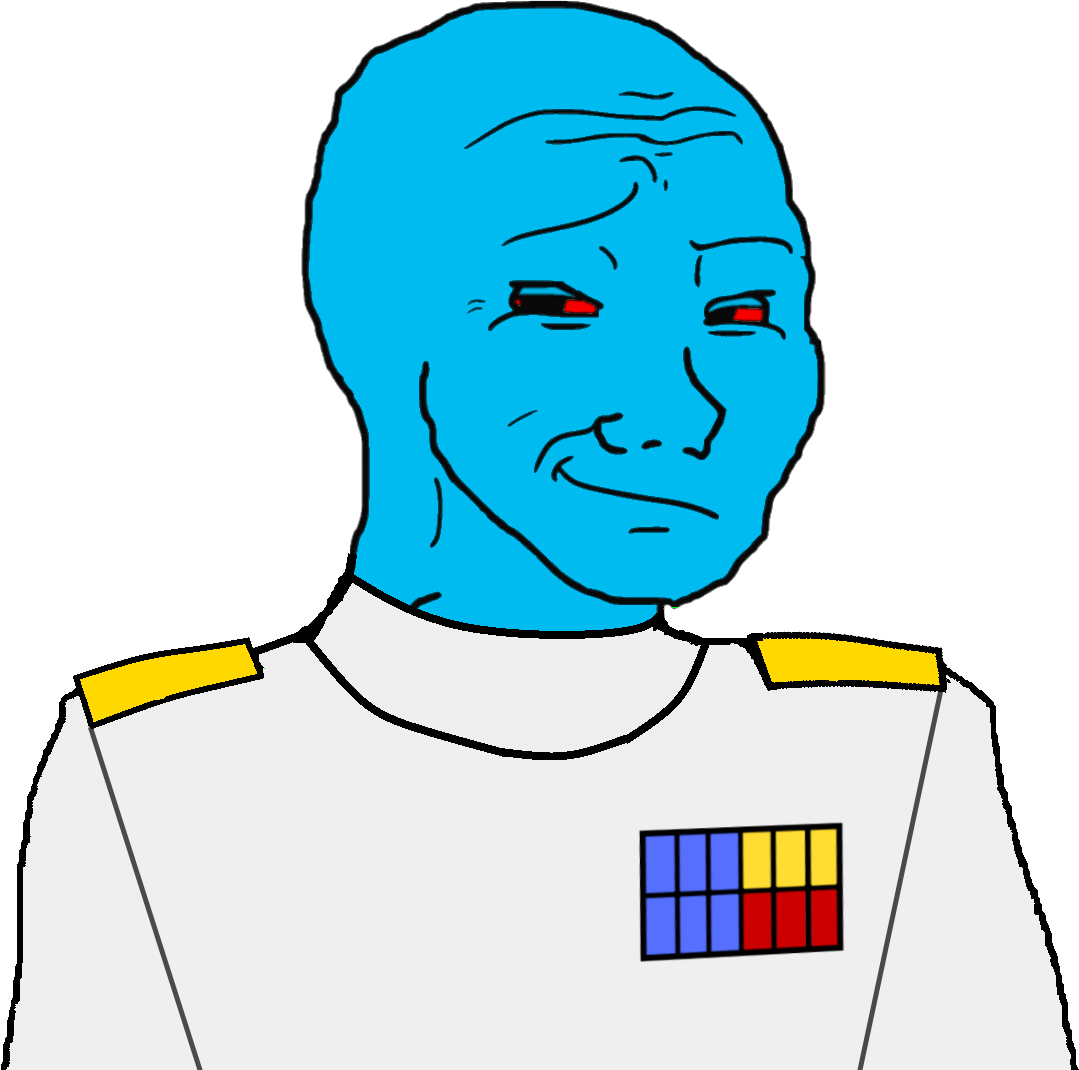
Label: 5_Smugjak